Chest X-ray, PA view. Patient: 52 years old, sex M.
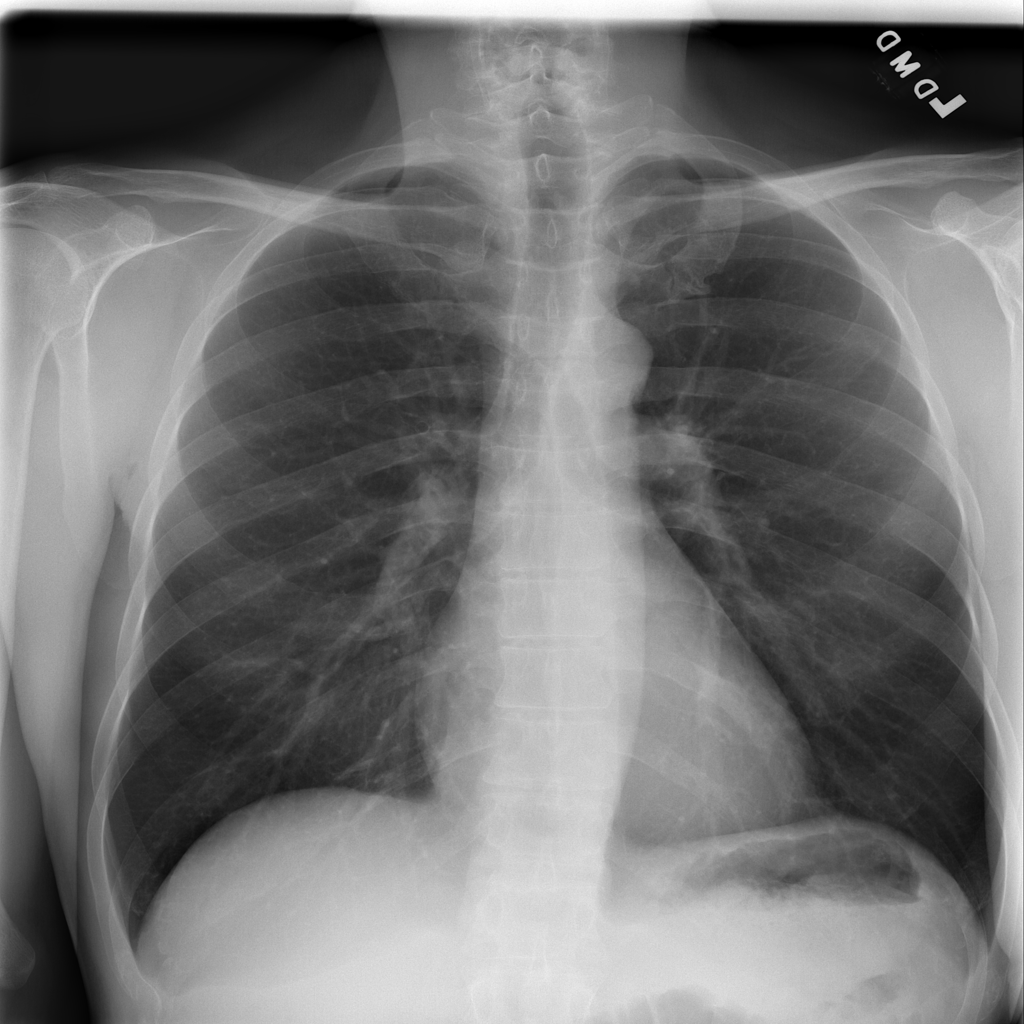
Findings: No Finding